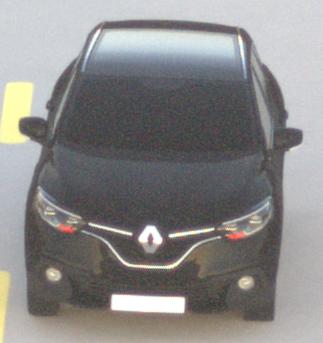
Make: Renault
Model: Kadjar ENERGY TCe 130
Detailed model: Kadjar
Model produced from: 2015/05
Model produced until: 2018/08
Doors: 5
Color: black
Road condition: dry road
Daytime: sunrise or sunset
Contrast: low contrast